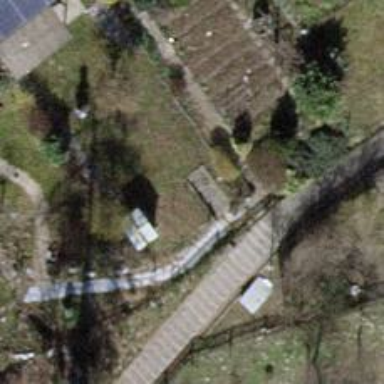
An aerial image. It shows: Footway with sett surface.